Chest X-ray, PA view. Patient: 37 years old, sex F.
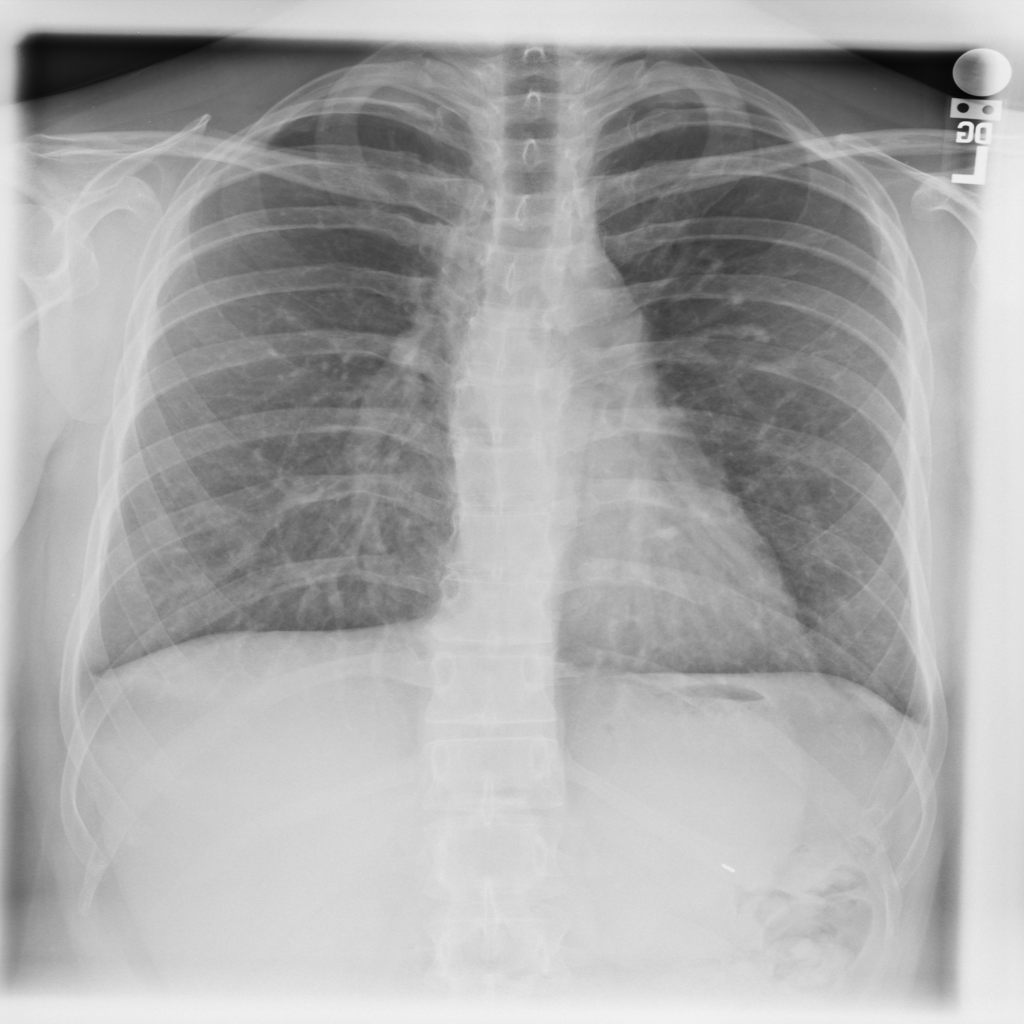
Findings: No Finding